Field crop: maize
Growth stage: 1
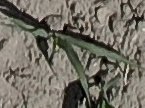
Species: sorghum